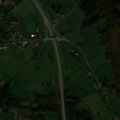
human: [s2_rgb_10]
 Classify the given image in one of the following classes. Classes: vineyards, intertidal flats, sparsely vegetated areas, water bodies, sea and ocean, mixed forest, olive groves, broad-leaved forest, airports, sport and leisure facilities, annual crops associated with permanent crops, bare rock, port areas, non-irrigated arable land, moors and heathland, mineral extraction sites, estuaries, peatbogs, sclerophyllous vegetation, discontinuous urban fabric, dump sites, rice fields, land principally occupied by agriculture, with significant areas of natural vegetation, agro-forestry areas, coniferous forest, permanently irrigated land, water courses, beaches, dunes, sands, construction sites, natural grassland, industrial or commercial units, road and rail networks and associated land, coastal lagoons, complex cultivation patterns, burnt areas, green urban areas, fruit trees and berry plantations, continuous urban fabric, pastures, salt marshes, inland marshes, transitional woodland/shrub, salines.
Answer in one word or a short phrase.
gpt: discontinuous urban fabric, pastures, mixed forest